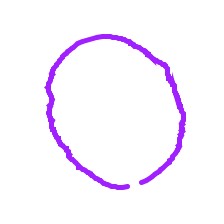
Shape: circle